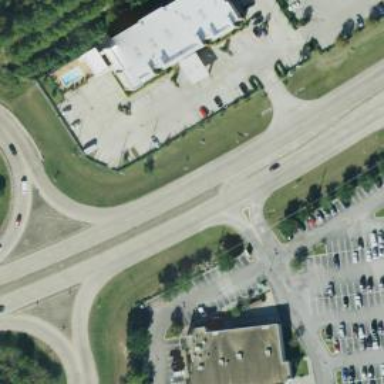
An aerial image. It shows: Secondary link road.